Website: apple
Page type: customer-info-address
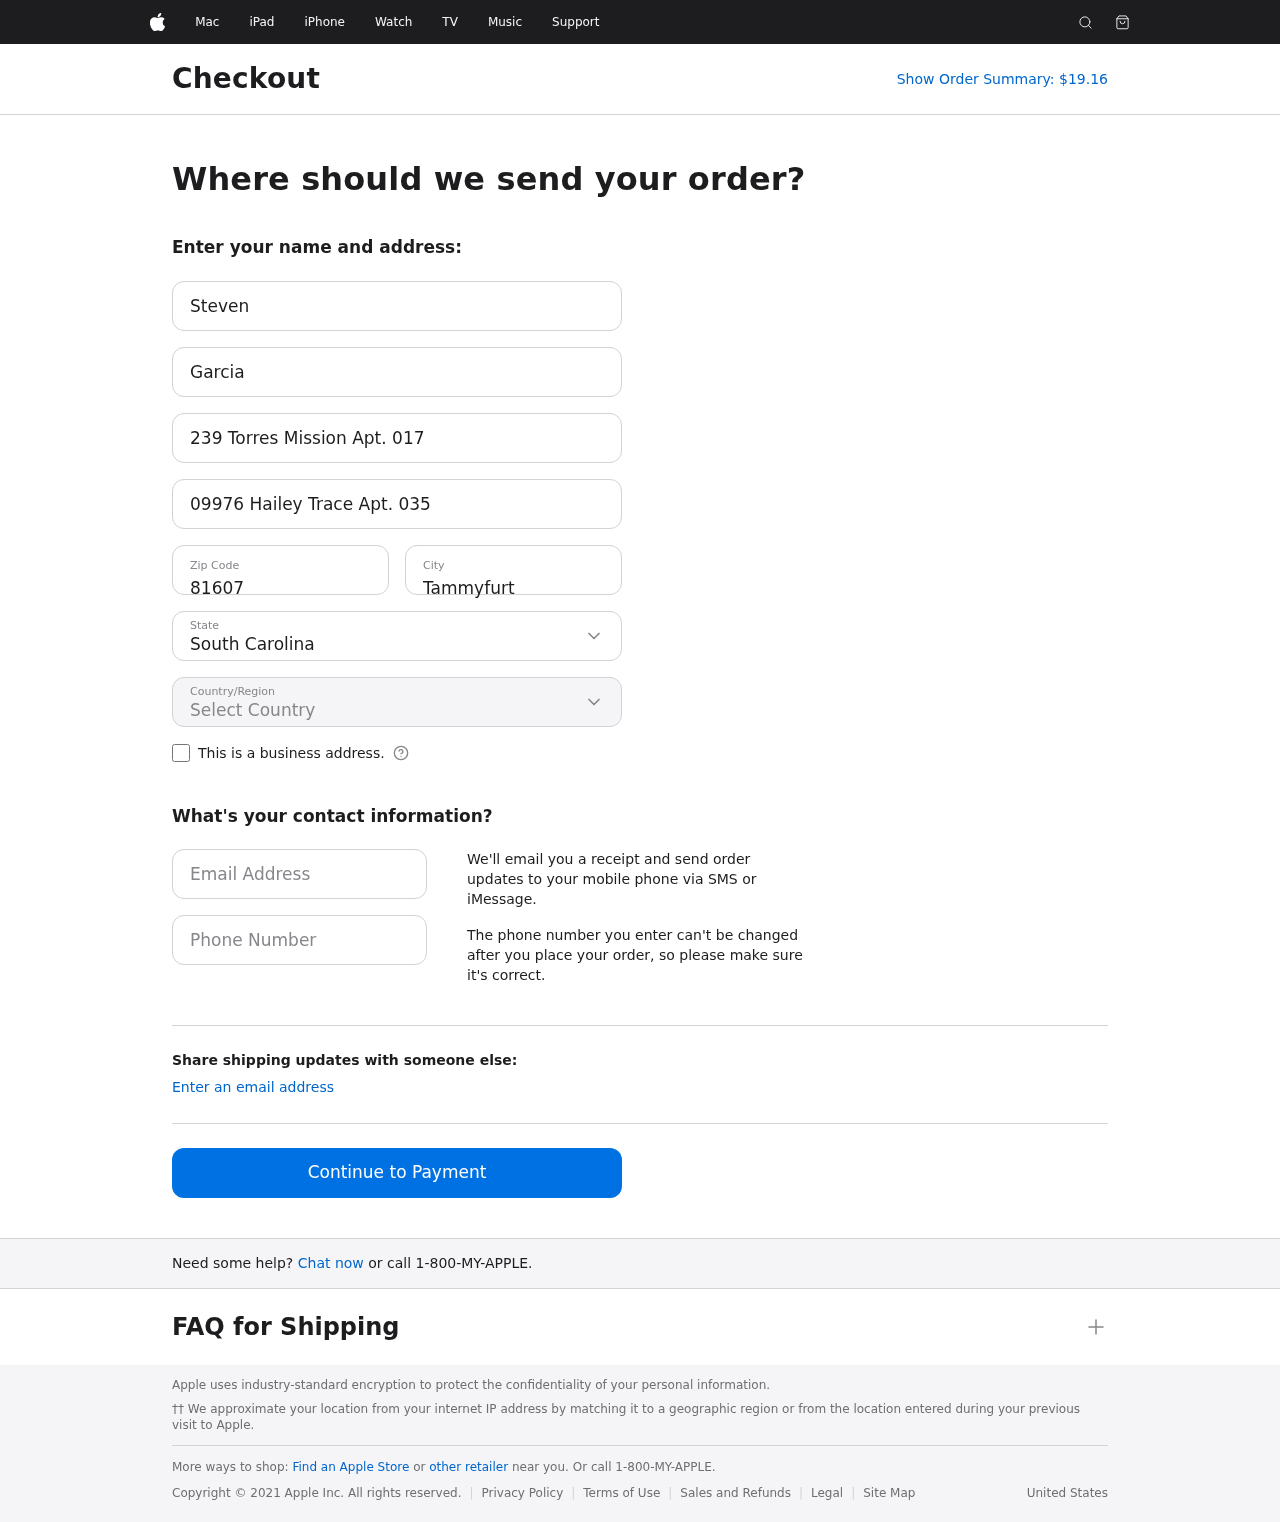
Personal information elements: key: PII_CITY
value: Tammyfurt
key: PII_COUNTRY
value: United States
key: PII_EMAIL
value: steven.garcia@yahoo.com
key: PII_FIRSTNAME
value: Steven
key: PII_LASTNAME
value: Garcia
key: PII_PHONE
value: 3385073387
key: PII_POSTCODE
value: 81607
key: PII_STATE
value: South Carolina
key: PII_STREET
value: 239 Torres Mission Apt. 017
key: PII_STREET2
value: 09976 Hailey Trace Apt. 035
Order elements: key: ORDER_TOTAL
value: Show Order Summary: $19.16